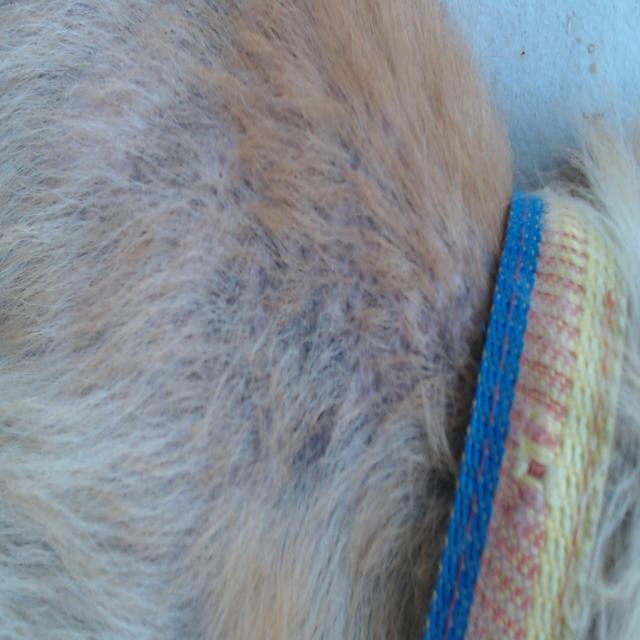
Canine demodicosis (Demodex mange) — caused by Demodex canis mites. Presents with alopecia, follicular papules, pustules, and comedones. Often localized on face and forelimbs.